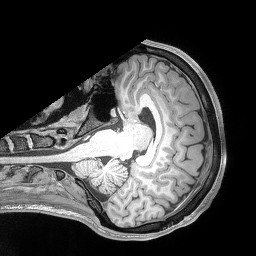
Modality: T1w
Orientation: axial
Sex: male